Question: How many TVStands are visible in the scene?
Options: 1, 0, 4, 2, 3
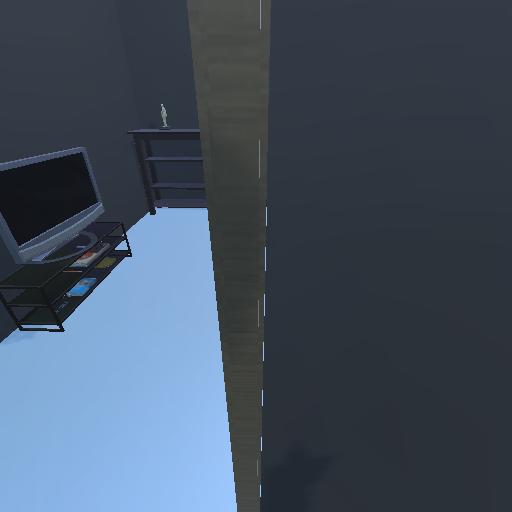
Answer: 1